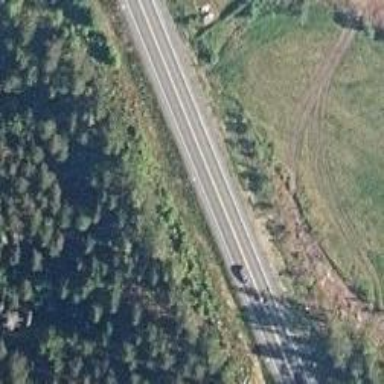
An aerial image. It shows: Asphalt trunk highway.